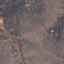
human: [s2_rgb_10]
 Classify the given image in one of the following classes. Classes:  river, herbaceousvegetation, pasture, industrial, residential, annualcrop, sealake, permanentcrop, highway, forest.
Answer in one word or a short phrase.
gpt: HerbaceousVegetation